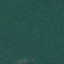
Land use / land cover class: Forest